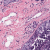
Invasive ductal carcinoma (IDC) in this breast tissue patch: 0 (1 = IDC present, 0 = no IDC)